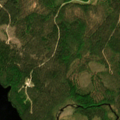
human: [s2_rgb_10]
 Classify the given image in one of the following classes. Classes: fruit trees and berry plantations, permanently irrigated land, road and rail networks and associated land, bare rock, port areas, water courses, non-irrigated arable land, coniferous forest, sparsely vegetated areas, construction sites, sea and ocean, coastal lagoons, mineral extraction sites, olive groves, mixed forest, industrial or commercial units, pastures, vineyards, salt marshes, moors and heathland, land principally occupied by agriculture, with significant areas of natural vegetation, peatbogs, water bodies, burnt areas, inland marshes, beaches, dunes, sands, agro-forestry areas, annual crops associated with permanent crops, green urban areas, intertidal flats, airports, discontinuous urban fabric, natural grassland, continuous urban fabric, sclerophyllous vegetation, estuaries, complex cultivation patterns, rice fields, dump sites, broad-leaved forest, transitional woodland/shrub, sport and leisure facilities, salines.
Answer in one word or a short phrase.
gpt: coniferous forest, water bodies